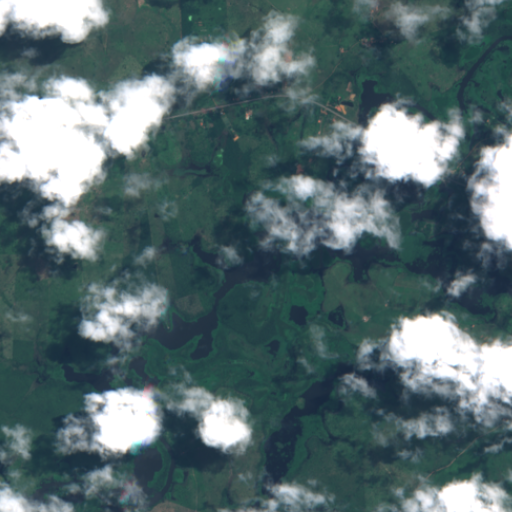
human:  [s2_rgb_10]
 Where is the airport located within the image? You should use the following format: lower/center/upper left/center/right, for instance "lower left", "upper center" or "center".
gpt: The airport is located in the upper right of the image.
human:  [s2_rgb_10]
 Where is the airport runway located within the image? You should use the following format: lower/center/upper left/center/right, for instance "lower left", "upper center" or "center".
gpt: The airport runway is located in the upper right of the image.
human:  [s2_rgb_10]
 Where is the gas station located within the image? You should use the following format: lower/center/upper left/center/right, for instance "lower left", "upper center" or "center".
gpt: The gas station is located in the center right of the image.
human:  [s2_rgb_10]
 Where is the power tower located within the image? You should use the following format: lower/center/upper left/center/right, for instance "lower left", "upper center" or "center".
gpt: The power tower is located in the upper of the image.
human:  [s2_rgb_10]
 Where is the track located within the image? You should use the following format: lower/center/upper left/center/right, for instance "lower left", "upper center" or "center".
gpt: There is no track in the image.